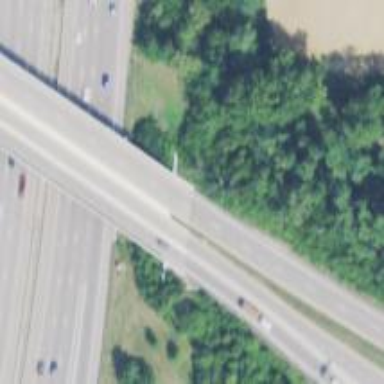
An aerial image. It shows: This image shows trunk highway that functions as expressway.